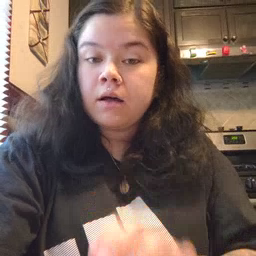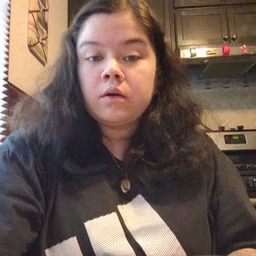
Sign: glasswindow